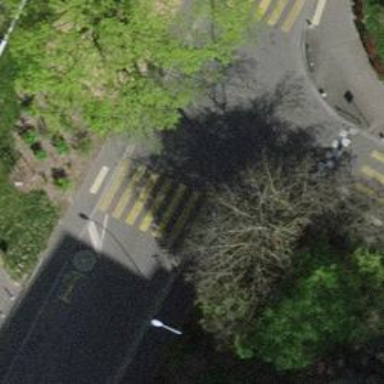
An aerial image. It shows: Marked zebra crossing on the road.